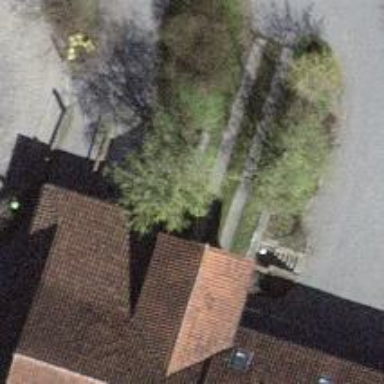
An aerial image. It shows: Veterinary facility.